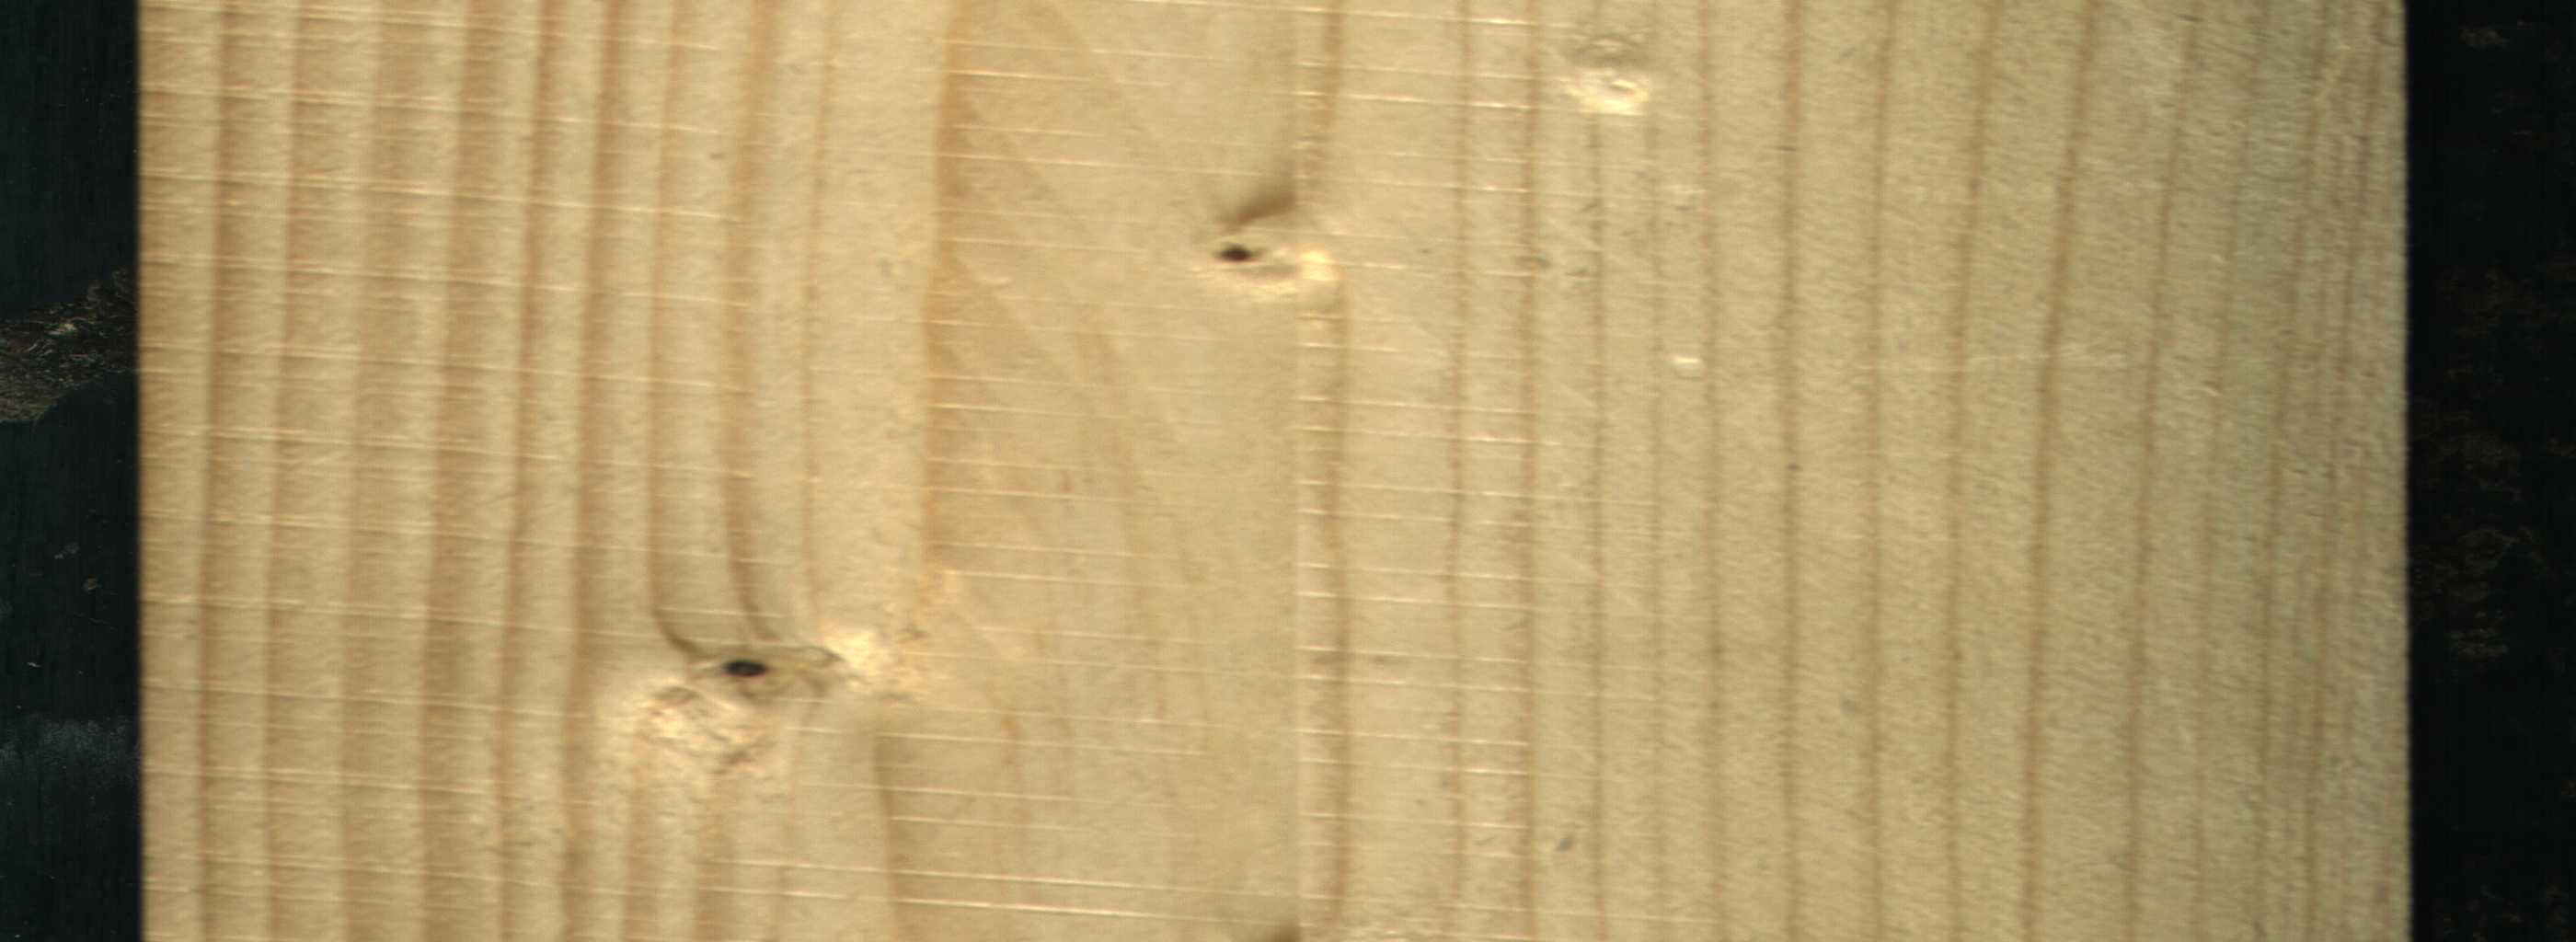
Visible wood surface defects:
Dead_Knot
Dead_Knot